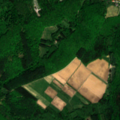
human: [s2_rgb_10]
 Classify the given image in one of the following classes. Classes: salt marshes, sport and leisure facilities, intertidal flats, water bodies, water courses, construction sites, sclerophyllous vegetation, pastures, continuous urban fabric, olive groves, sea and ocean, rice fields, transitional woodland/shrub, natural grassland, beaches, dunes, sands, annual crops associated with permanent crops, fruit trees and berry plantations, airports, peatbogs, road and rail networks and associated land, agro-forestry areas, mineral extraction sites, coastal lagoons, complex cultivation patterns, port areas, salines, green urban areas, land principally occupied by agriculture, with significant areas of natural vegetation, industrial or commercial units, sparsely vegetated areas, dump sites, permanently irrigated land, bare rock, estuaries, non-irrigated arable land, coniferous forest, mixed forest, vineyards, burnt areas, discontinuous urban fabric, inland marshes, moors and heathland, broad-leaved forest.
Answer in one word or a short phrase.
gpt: discontinuous urban fabric, non-irrigated arable land, complex cultivation patterns, broad-leaved forest, mixed forest